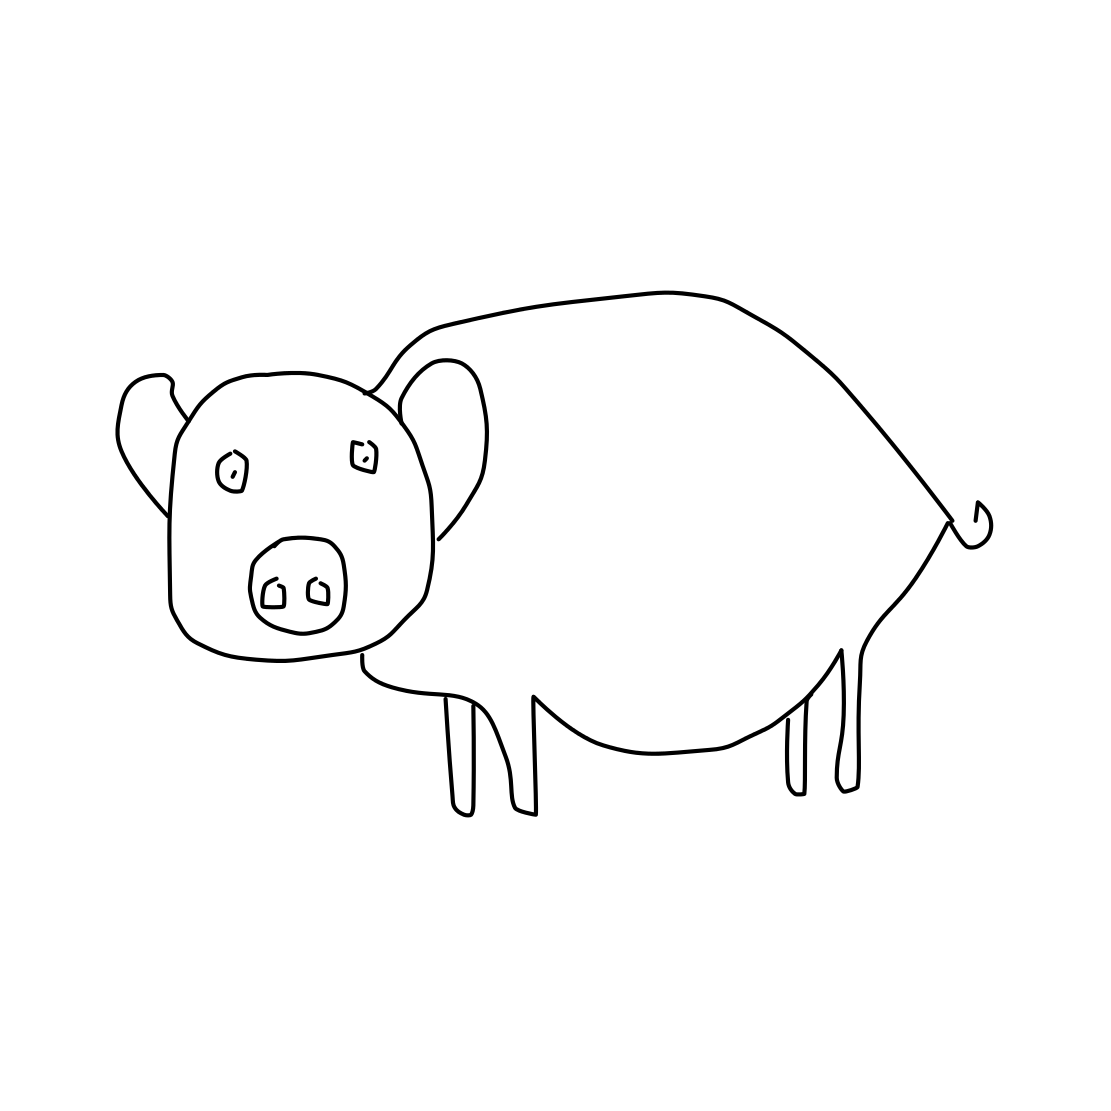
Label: pig